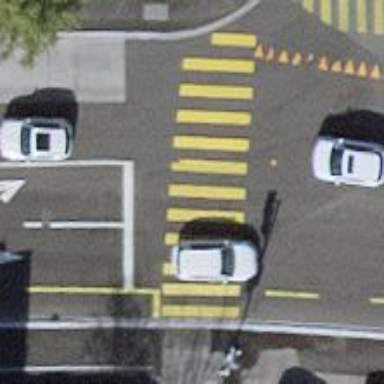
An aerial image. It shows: Road with traffic signals and zebra crossing with traffic signals.